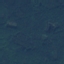
Land use / land cover class: Forest